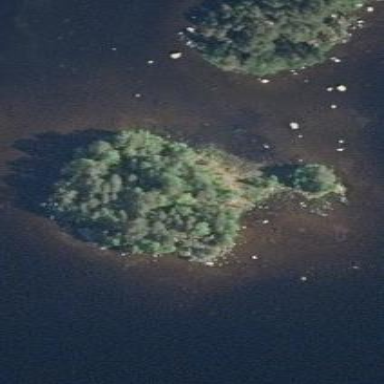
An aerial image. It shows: Islet.